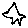
Label: star